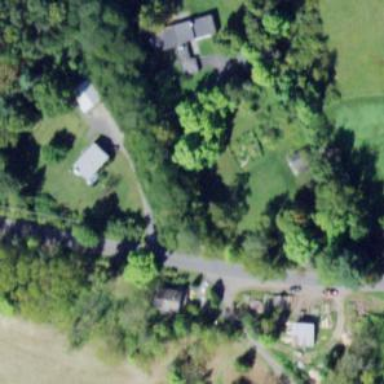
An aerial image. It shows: Driveway leading to service road.